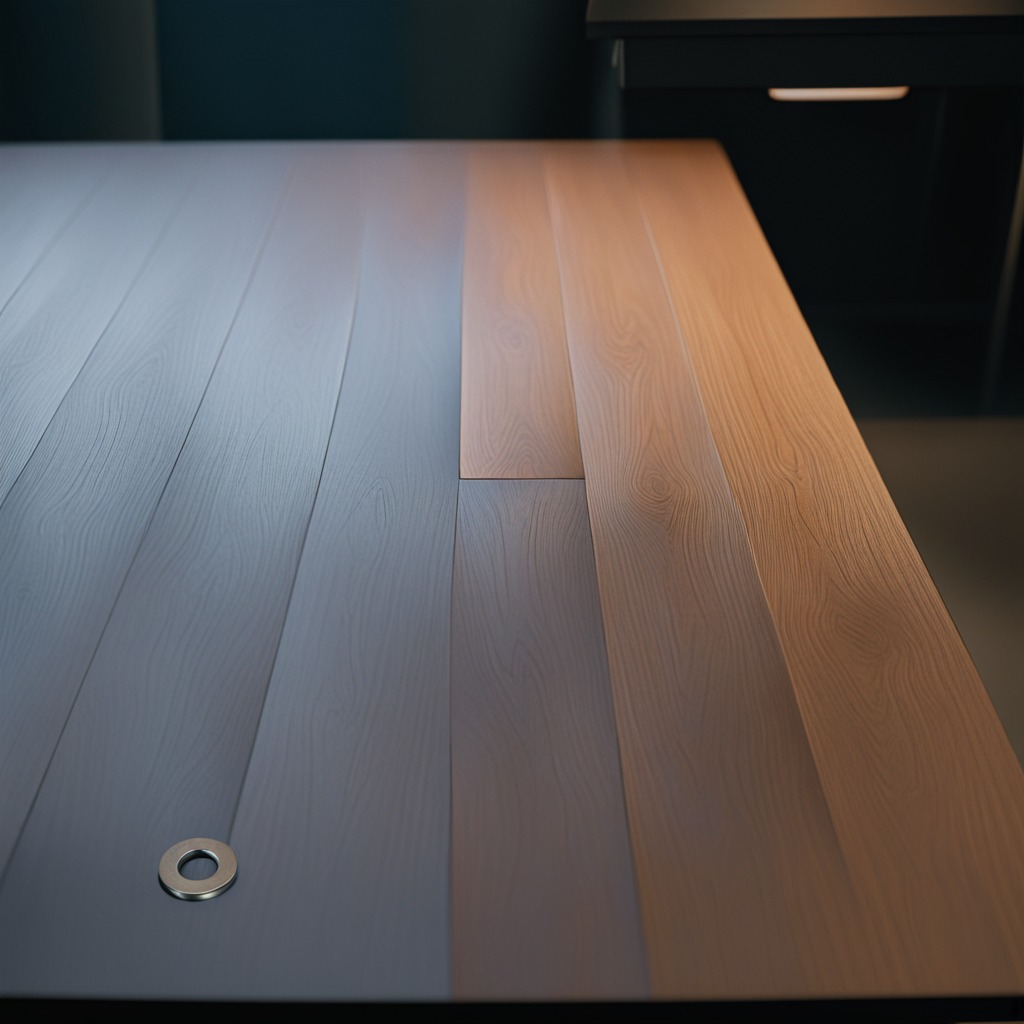
A flat metal washer lies on the table with faint burn marks in a small garage at twilight.